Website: apple
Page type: payment
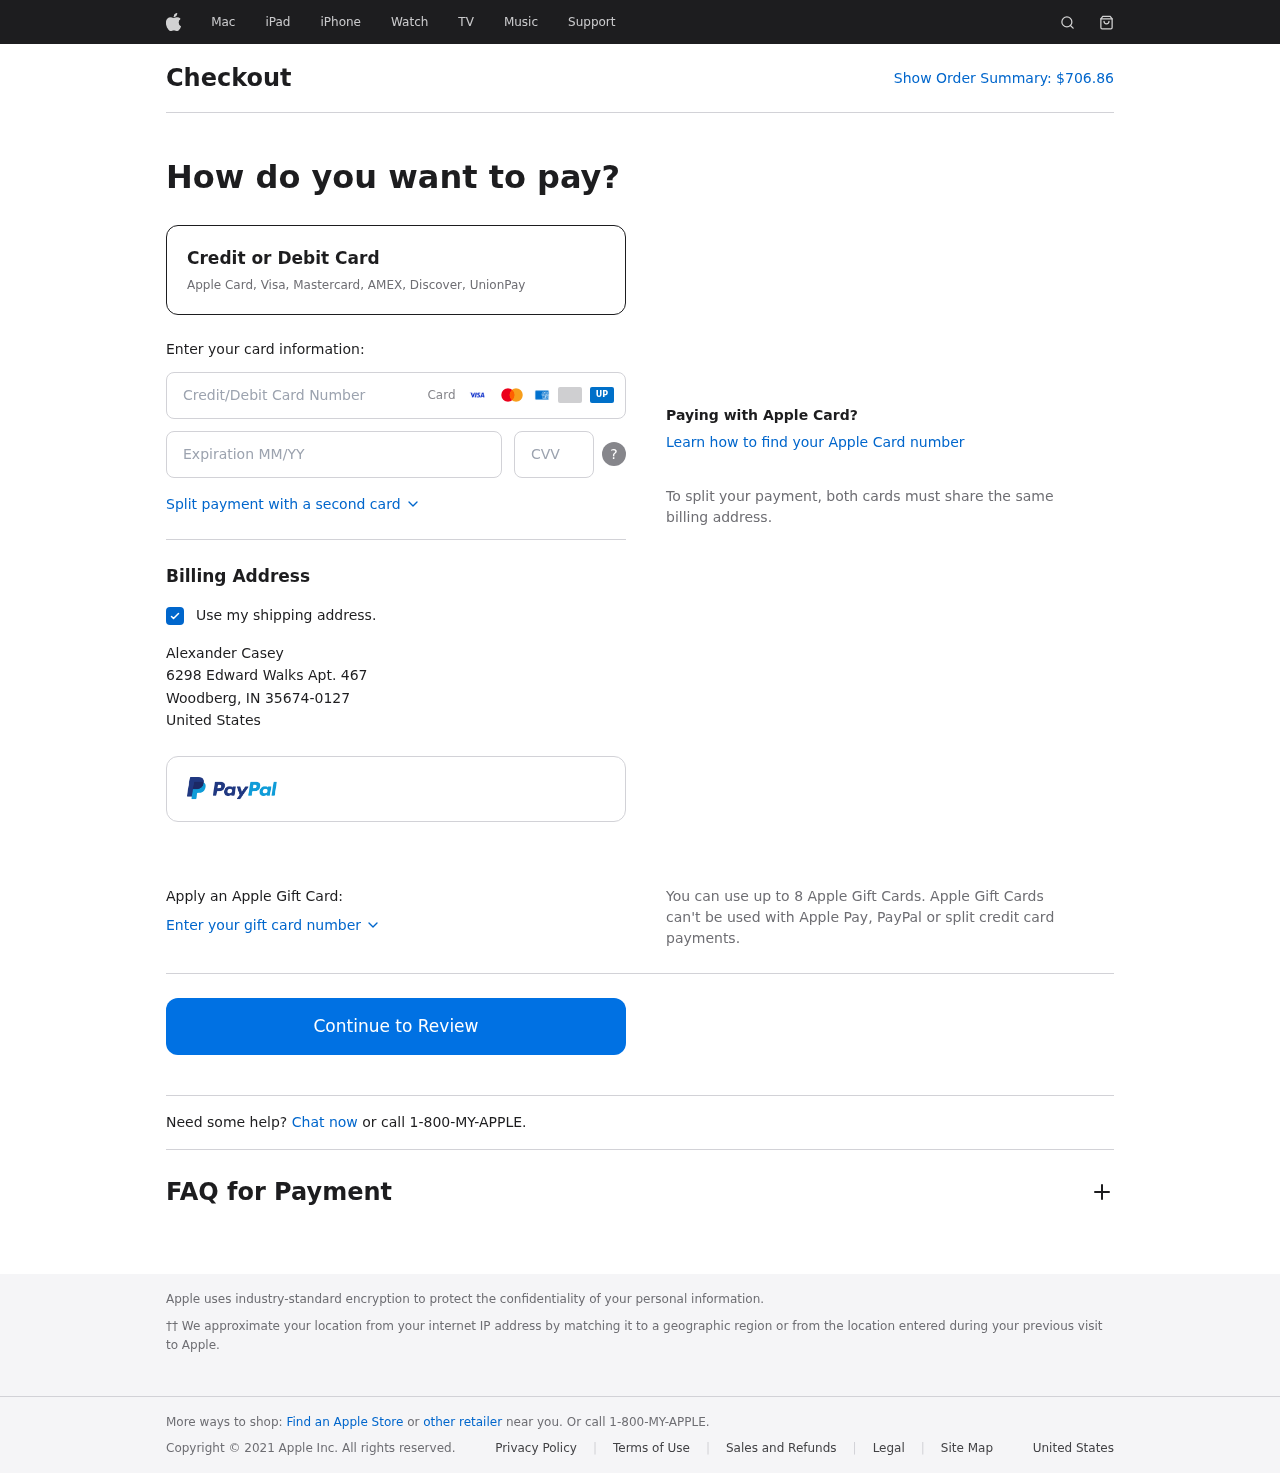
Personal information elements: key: PII_CARD_CVV
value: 2209
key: PII_CARD_EXPIRY
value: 02/26
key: PII_CARD_NUMBER
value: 3713 5414 7199 816
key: PII_CITY
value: Woodberg
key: PII_COUNTRY
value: United States
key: PII_FULLNAME
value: Alexander Casey
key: PII_POSTCODE_FULL
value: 35674-0127
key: PII_STATE_ABBR
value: IN
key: PII_STREET
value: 6298 Edward Walks Apt. 467
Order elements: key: ORDER_TOTAL
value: $706.86